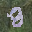
Label: 8